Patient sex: F
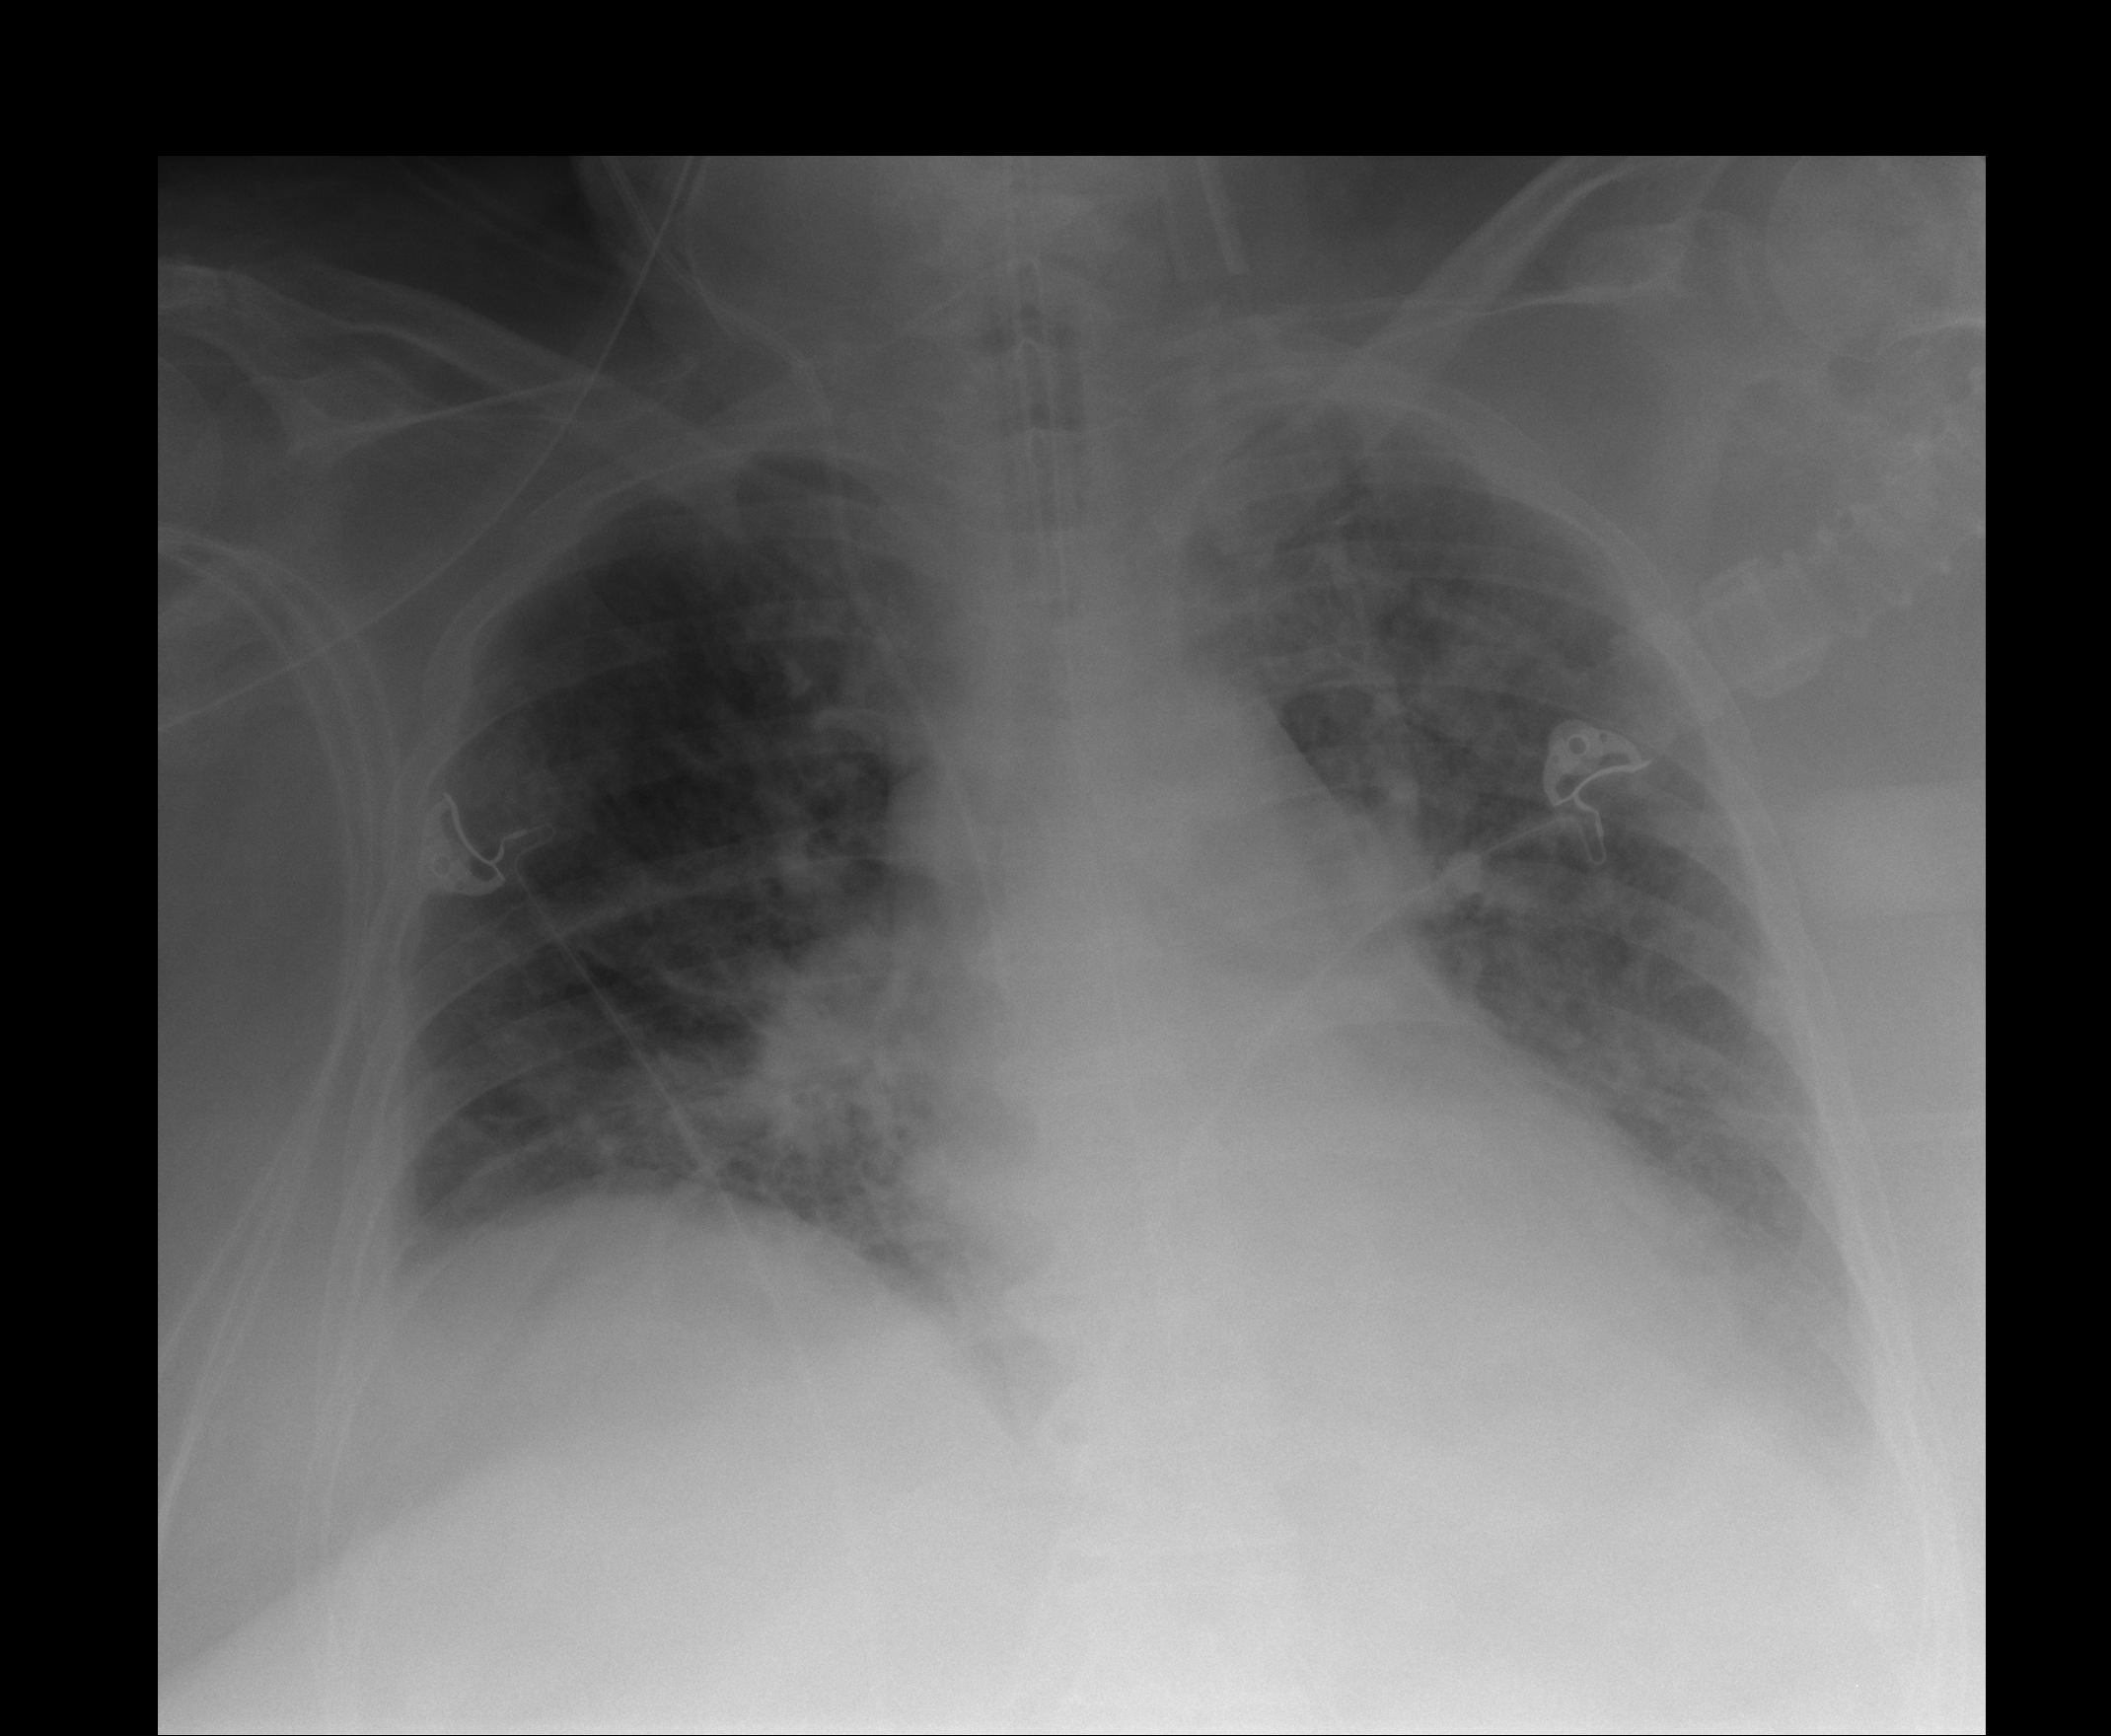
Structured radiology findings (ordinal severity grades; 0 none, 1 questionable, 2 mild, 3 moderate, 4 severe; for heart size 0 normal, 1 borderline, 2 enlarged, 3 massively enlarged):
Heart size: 0
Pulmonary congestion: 3
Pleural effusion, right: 2
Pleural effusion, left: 2
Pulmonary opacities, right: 3
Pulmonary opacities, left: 2
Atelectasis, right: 0
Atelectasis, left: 0